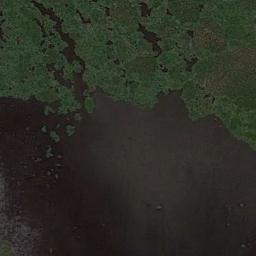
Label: wetland